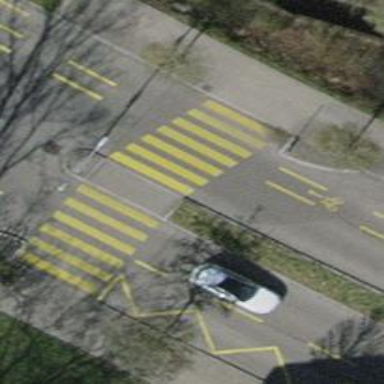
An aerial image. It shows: Uncontrolled zebra crossing on the road.